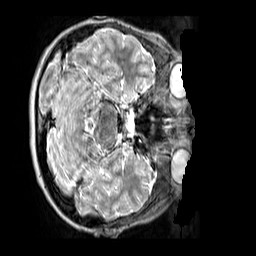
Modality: T2w
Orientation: axial
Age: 11
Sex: male
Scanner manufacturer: siemens
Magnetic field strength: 3 T
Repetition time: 3.2 s
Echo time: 0.408 s